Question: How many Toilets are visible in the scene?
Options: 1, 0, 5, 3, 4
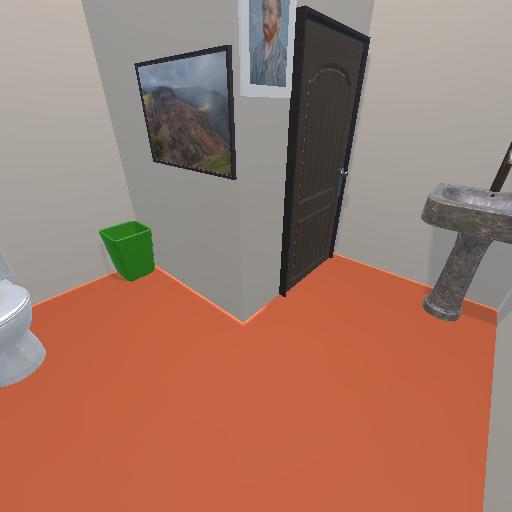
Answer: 1